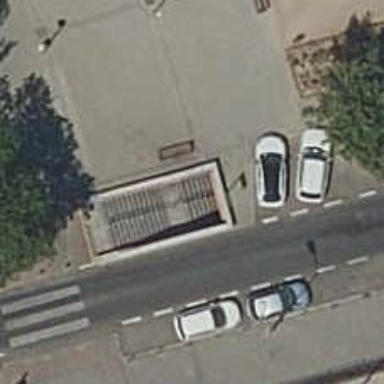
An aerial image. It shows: Subway entrance.